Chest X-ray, PA view. Patient: 60 years old, sex M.
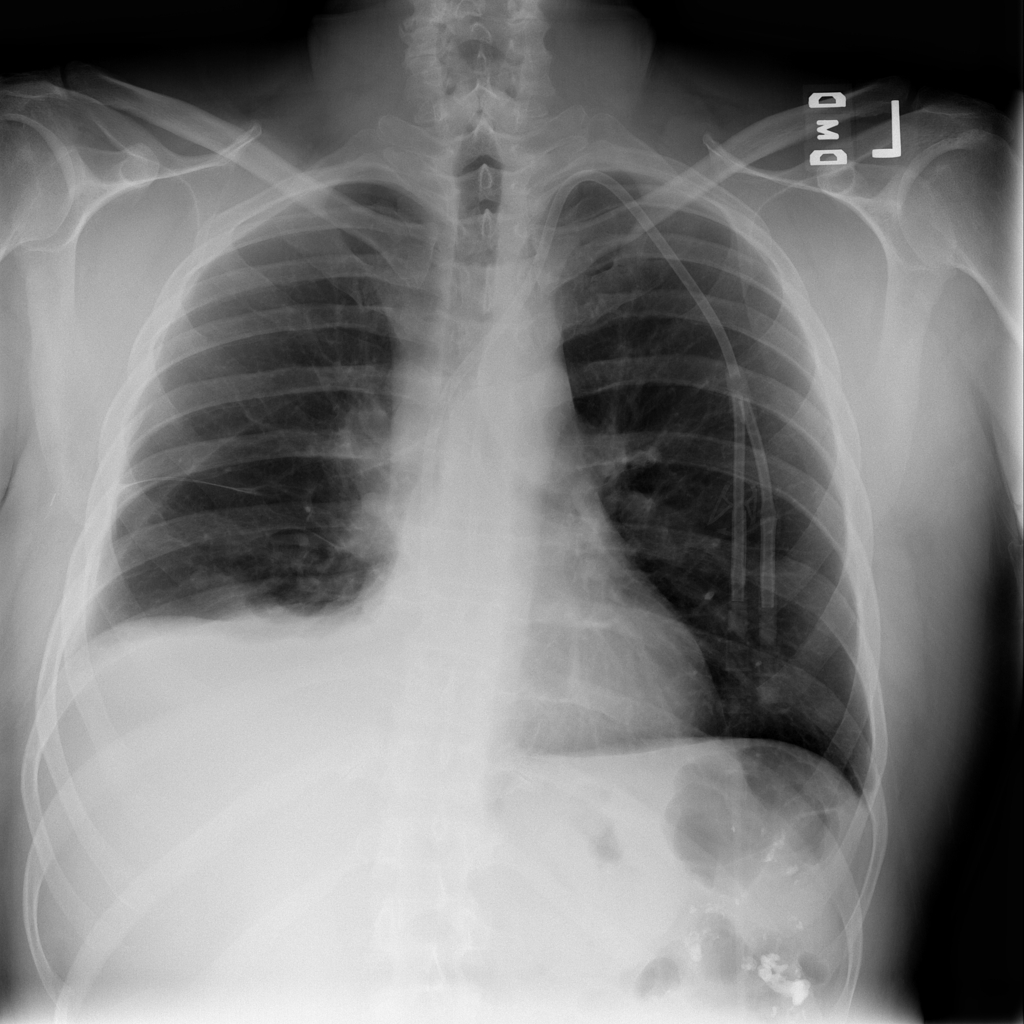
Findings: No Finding